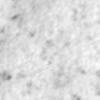
Label: no_change